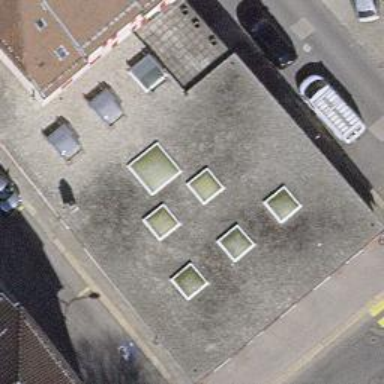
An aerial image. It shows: Sports centre building.